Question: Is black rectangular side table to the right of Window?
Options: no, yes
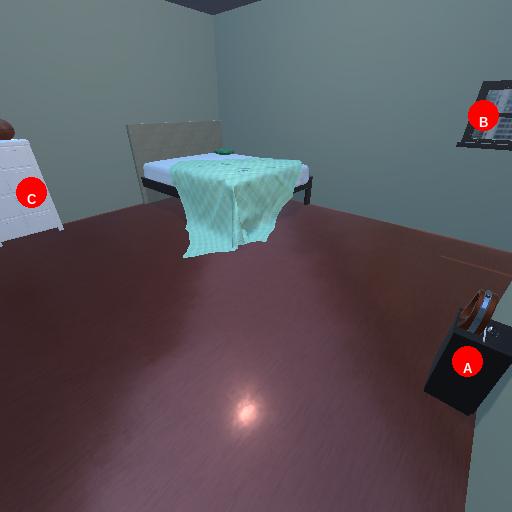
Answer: no